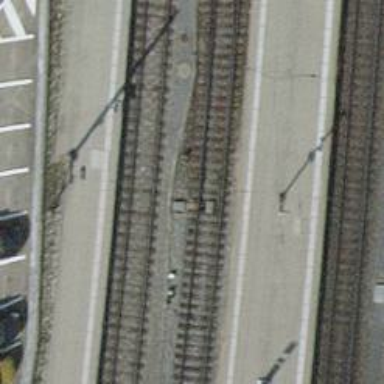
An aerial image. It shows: Single-track electrified railway siding with contact line for service.